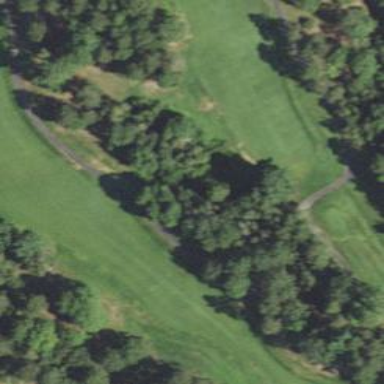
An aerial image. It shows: Grassy area designated as golf fairway.